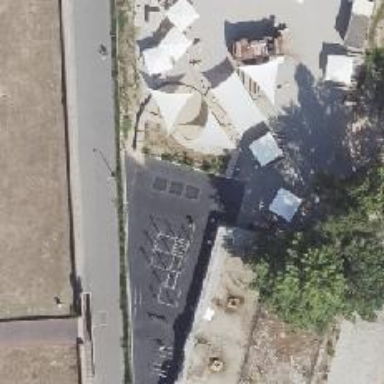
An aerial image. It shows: Fitness station in leisure land area.